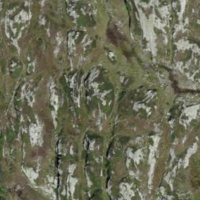
EUNIS habitat code: 31
Species observed at this site:
Silene acaulis
Scaeva pyrastri